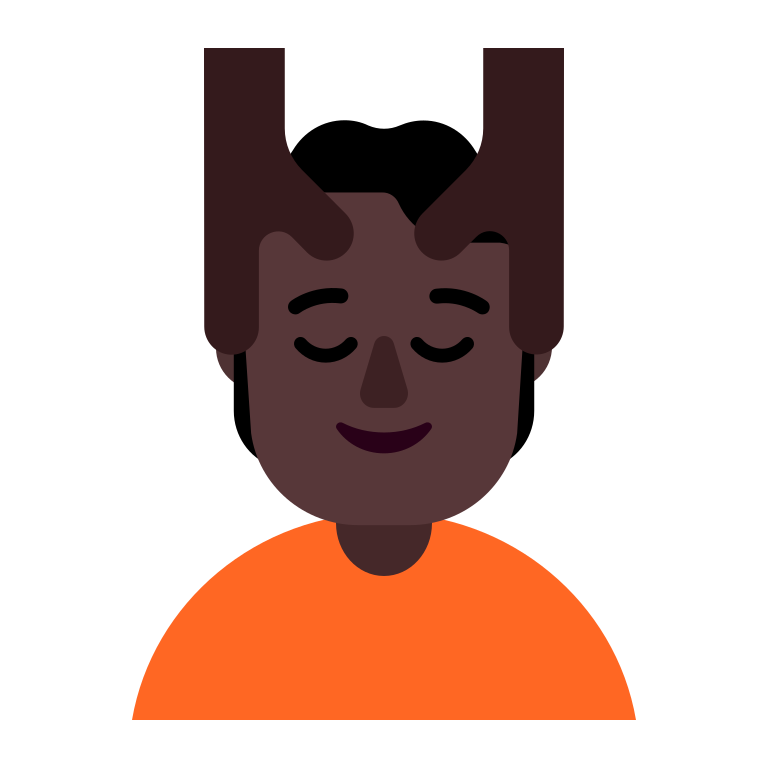
person getting massage flat dark